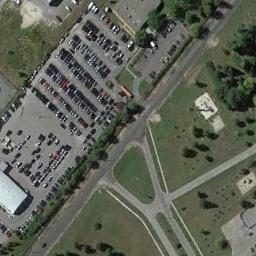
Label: parking_lot